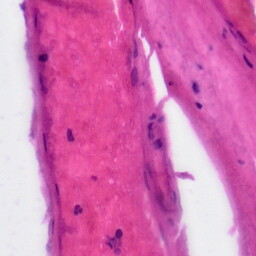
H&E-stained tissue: Tonsil